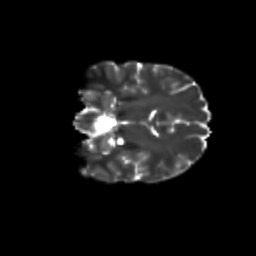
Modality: T2w
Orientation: coronal
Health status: ill
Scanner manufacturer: siemens
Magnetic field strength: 3 T
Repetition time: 13.7 s
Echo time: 0.098 s